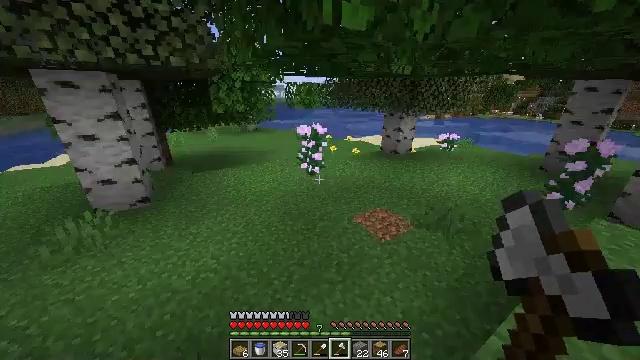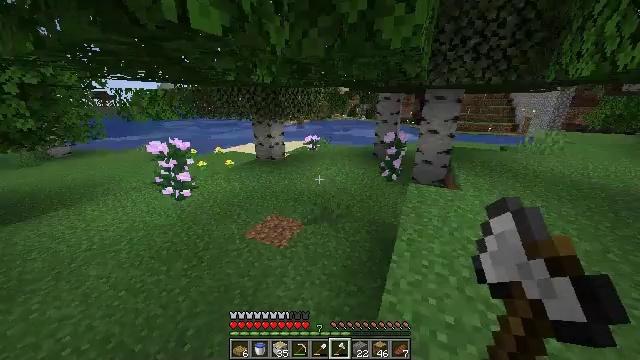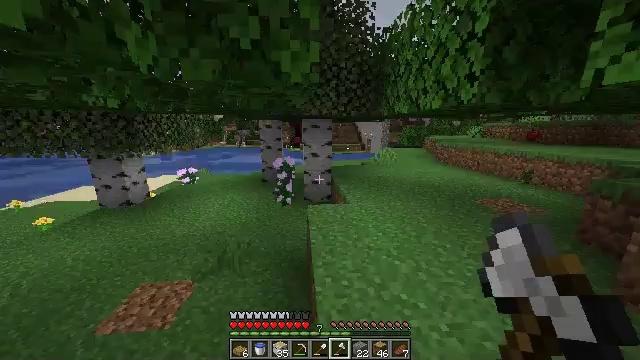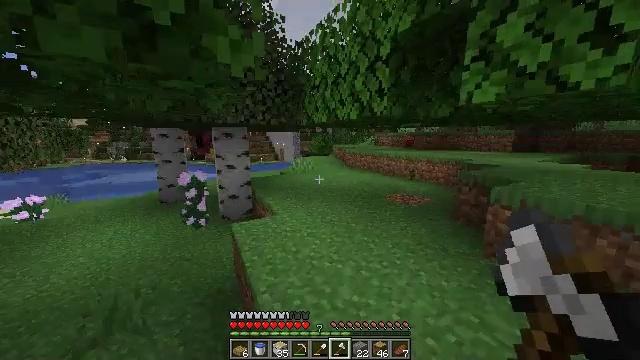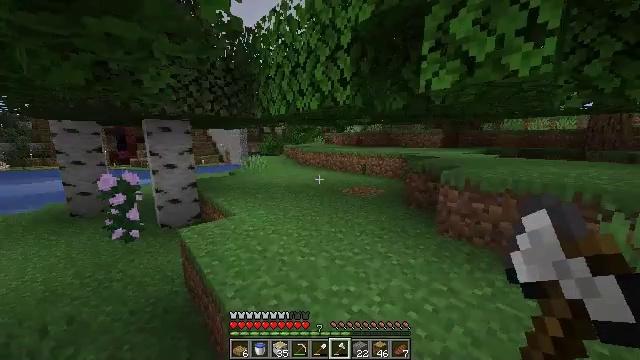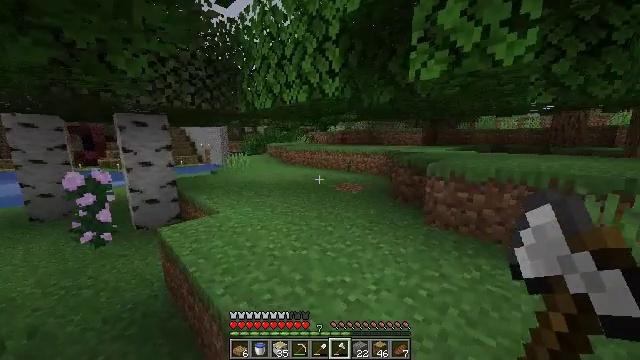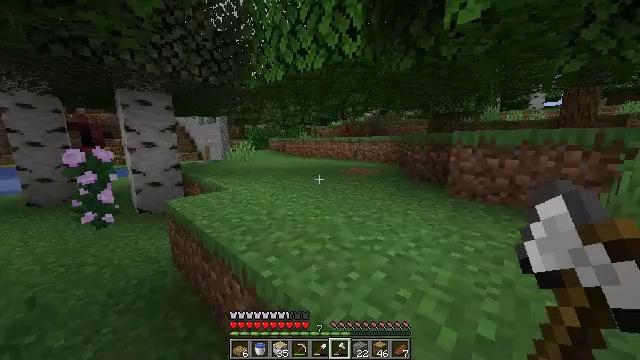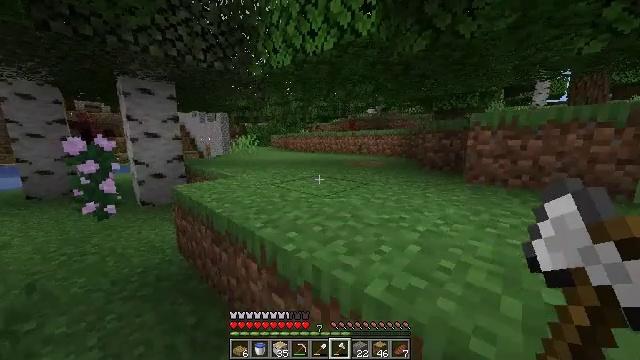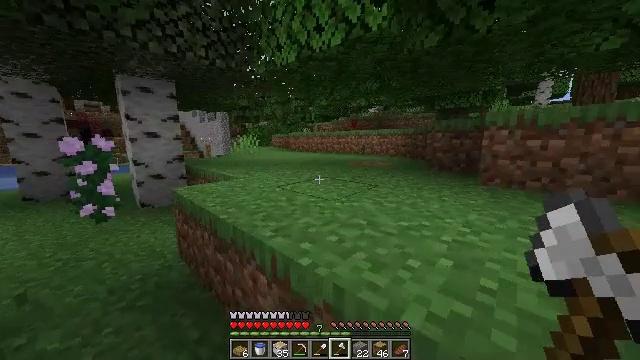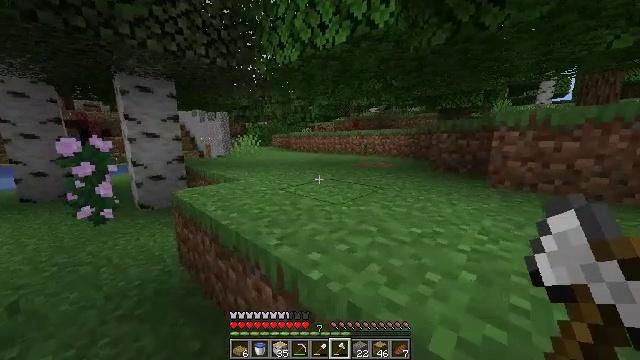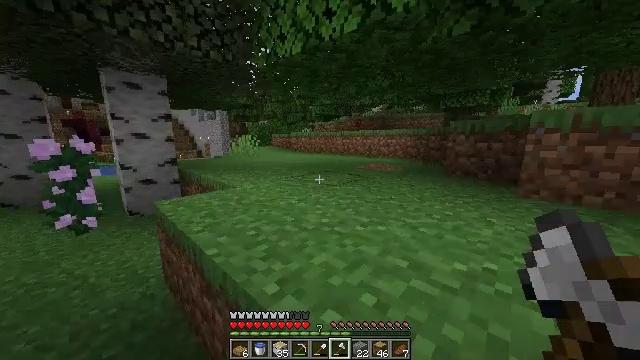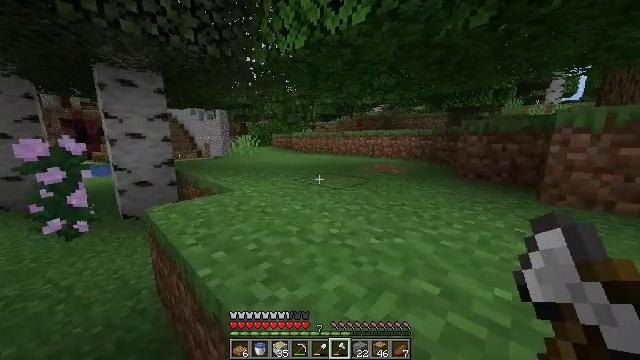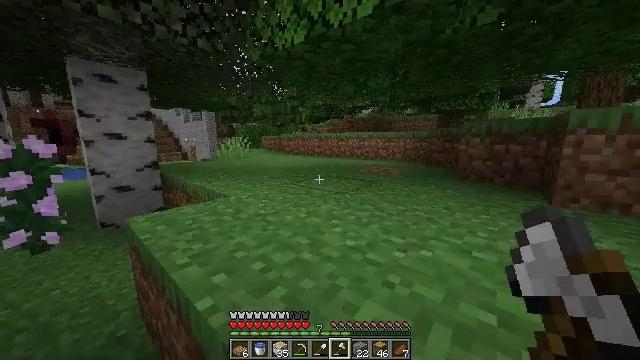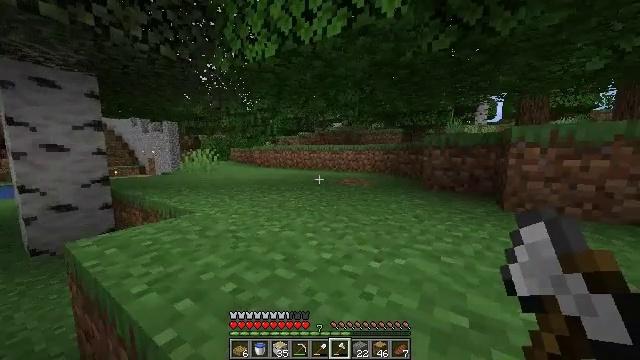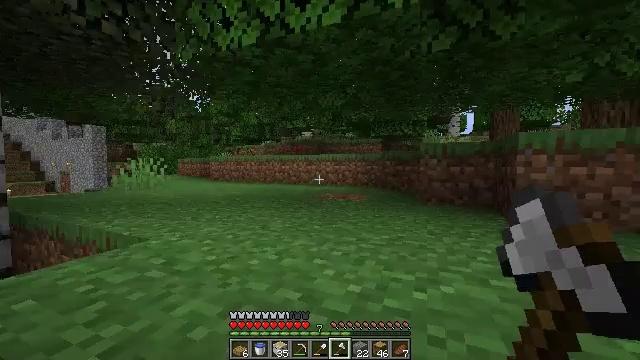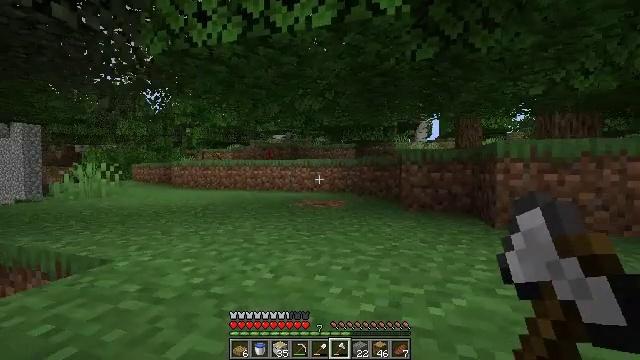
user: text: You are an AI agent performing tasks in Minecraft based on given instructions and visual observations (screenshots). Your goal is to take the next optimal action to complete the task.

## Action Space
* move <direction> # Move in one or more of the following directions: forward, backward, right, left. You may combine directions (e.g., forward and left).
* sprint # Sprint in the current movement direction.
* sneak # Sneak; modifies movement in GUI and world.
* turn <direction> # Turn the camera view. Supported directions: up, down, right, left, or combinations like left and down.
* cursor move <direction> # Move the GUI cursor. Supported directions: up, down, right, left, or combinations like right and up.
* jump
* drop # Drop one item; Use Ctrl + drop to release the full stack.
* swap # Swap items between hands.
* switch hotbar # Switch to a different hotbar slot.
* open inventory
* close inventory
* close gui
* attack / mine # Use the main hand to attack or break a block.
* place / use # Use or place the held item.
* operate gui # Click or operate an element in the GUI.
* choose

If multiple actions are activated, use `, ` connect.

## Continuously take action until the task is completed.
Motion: motion action
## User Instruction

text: Chop down the oak log.
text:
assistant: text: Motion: move forward, turn right and up
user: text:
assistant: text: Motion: move forward and move left, turn right and up
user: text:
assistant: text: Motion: move forward and move left, turn right and up
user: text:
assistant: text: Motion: move forward and move left, turn right
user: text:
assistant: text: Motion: move forward and move left, turn right
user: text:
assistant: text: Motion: move forward and move left
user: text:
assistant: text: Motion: move forward
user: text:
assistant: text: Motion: move forward
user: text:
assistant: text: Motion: move forward
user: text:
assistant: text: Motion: move forward
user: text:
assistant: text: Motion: move forward
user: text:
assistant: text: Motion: move forward and move left, turn right
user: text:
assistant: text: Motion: move forward and move left, turn right and up
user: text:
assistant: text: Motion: move forward and move left, turn right and up
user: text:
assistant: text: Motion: move forward and move left, turn right and up
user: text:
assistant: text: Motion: move forward and move left, turn right
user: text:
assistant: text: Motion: move forward and move left
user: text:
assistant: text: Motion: move forward and move left, jump
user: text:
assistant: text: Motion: move forward, jump
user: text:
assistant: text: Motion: move forward, jump
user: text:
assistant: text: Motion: move forward, jump
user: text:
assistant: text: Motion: move forward
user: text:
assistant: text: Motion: no_op
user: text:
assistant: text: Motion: no_op
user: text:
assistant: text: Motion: move forward, turn right and down
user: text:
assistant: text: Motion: move forward
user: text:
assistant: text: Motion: move forward
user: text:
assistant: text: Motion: no_op
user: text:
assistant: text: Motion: move forward
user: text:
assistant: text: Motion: move forward